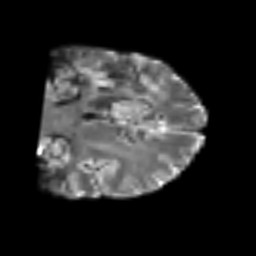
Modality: T2w
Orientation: coronal
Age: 50
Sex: male
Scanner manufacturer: siemens
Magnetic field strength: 3 T
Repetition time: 6.1 s
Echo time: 0.101 s